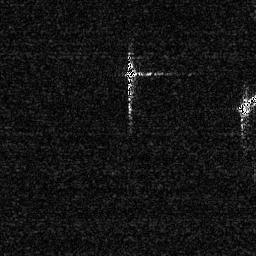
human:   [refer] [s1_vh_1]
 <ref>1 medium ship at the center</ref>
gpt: <box>[[47, 20, 53, 39, 0]]</box>